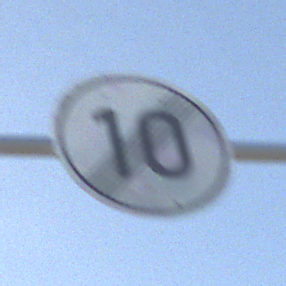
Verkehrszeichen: EndeGeschwindigkeit10
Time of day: SunriseSunset
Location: Outdoor (Suburban)
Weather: PartlyCloudy
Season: NotSpecified
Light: Natural